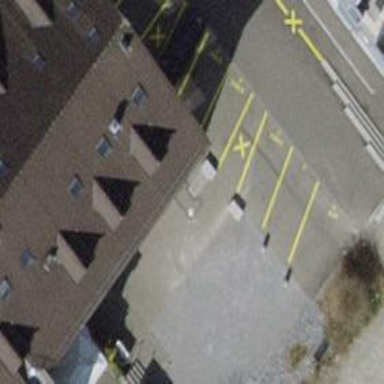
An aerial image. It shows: Block barrier.